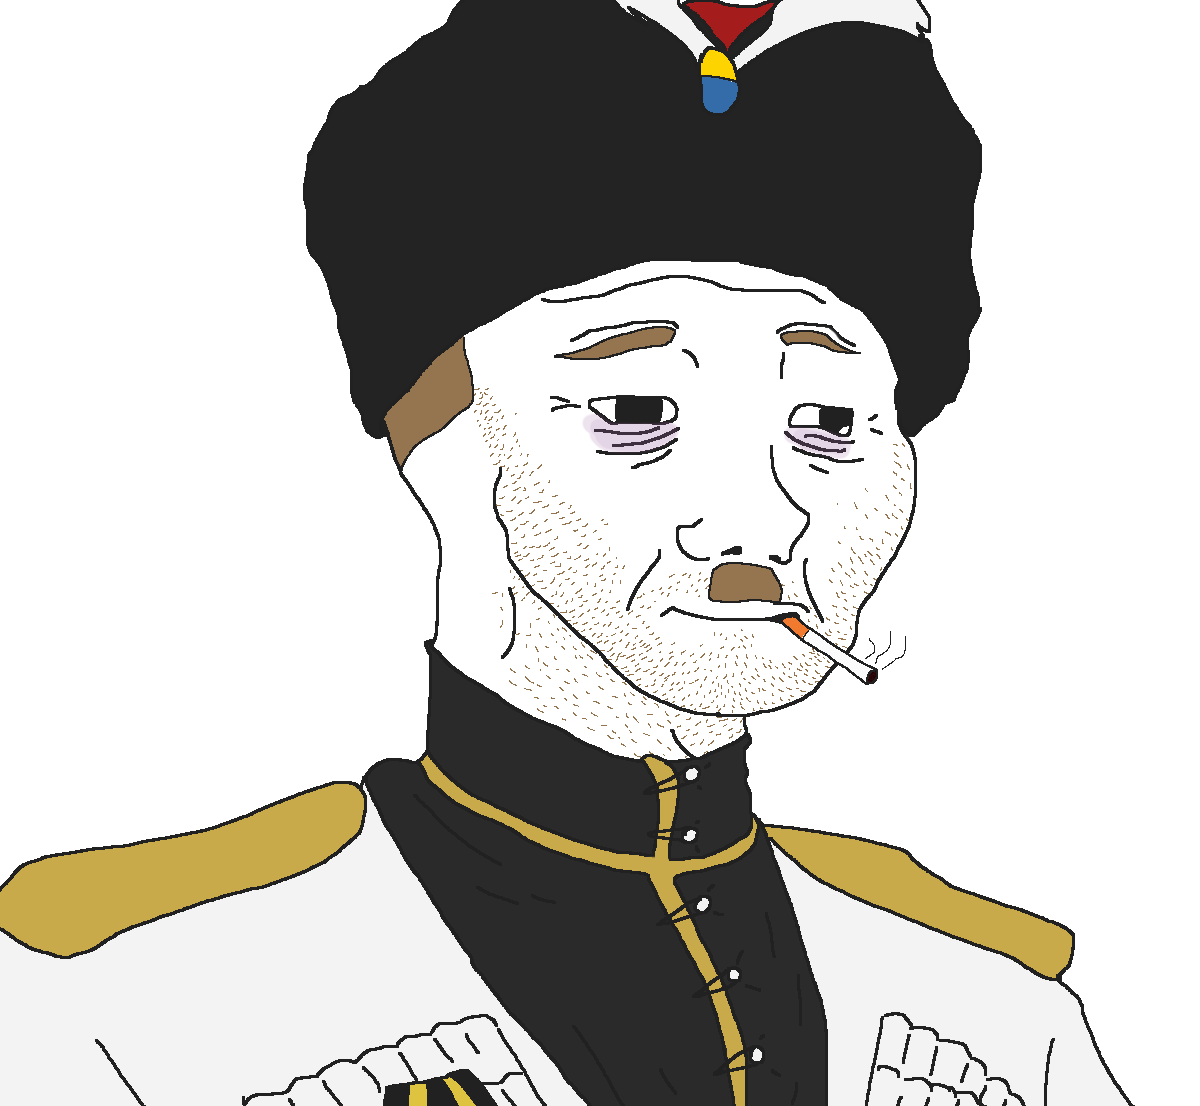
Label: 5_Doomer